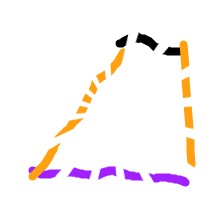
Shape: trapezoid